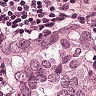
Metastatic tissue present: yes